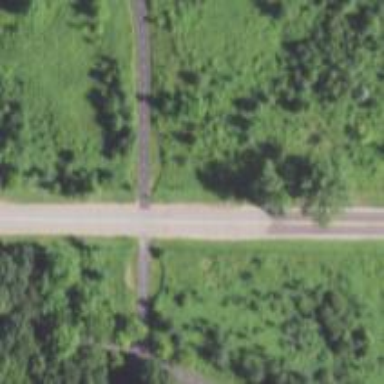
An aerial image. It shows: Asphalt cycleway with unmarked crossing.